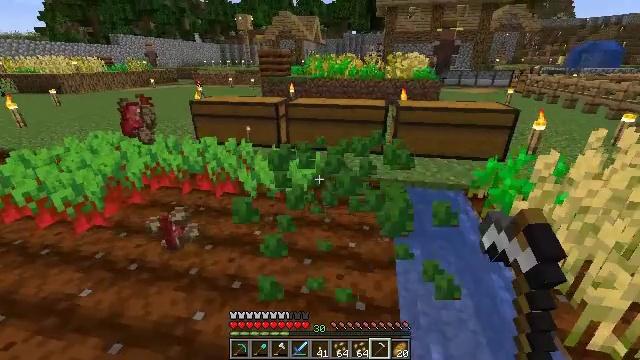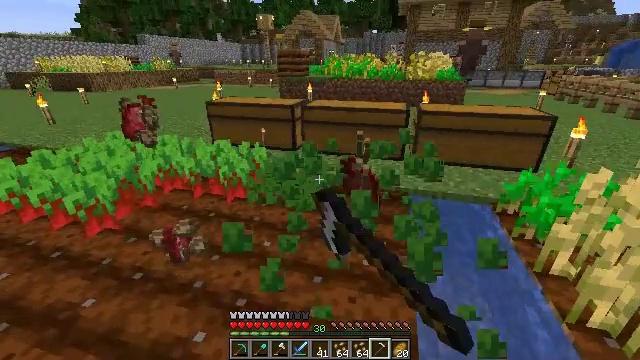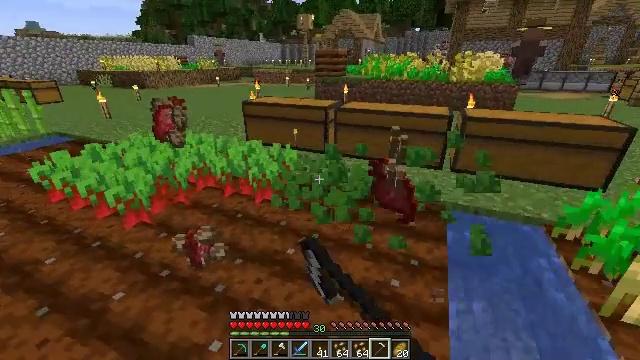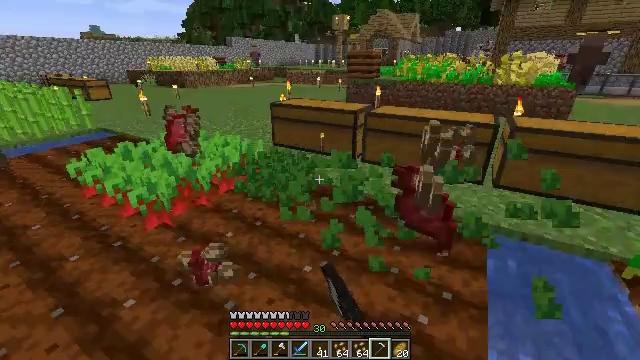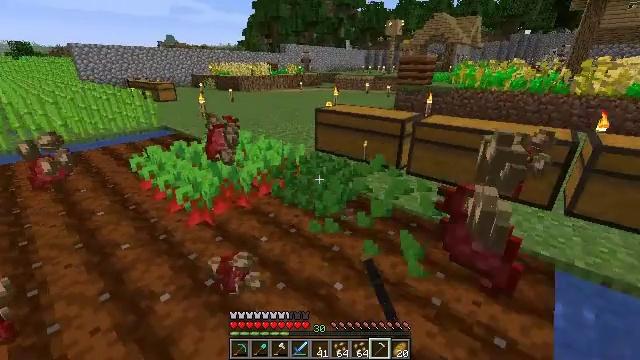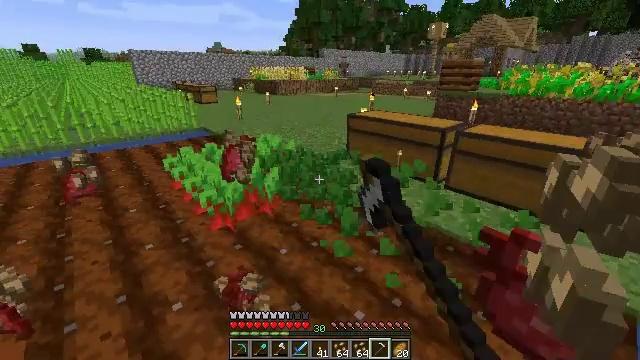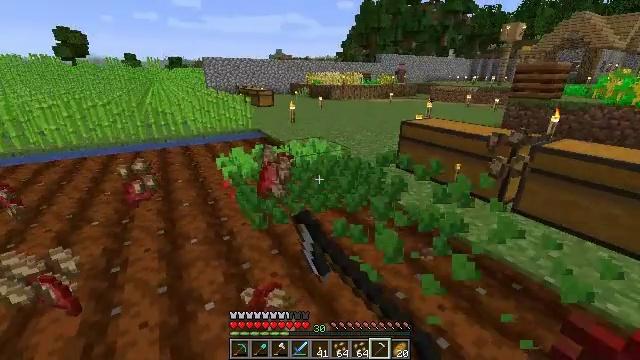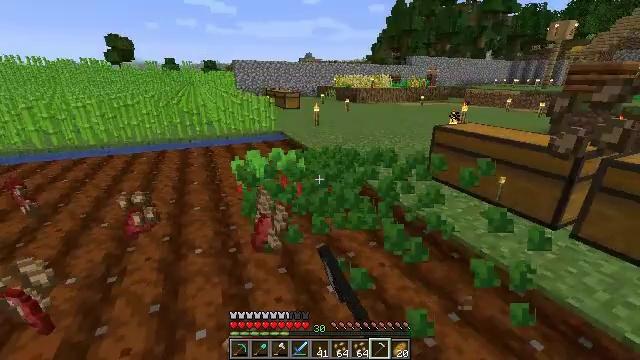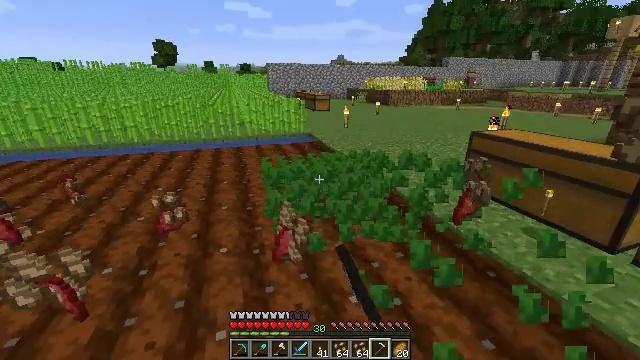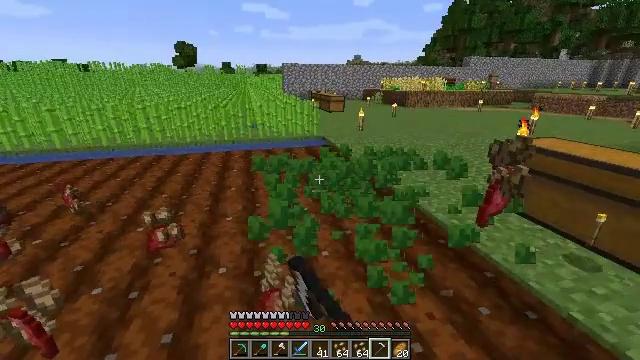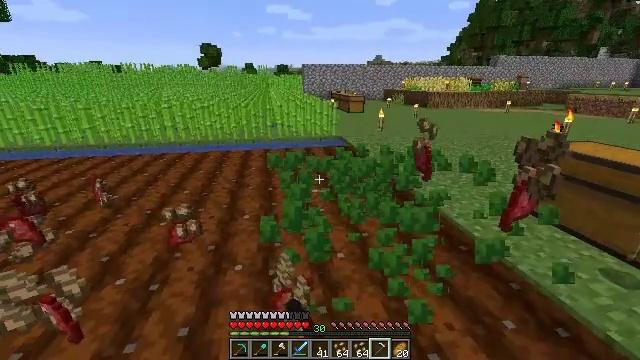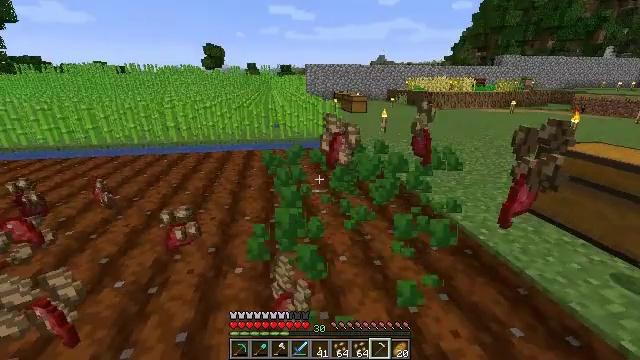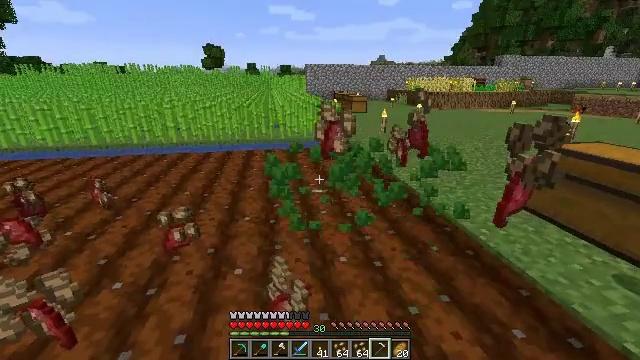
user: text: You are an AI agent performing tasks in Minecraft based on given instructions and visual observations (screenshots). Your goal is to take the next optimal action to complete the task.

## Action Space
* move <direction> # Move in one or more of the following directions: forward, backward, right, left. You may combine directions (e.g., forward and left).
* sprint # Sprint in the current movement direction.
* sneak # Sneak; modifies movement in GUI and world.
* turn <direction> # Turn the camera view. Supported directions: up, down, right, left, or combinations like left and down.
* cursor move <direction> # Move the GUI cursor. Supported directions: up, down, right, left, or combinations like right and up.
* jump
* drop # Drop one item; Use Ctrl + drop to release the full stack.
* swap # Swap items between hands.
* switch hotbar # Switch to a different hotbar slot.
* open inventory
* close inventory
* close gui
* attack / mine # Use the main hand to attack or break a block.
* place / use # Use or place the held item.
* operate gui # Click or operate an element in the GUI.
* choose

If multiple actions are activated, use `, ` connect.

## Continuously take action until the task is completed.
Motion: motion action
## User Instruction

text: Pull up beetroots from the soil.
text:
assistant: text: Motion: move forward, turn left, attack / mine
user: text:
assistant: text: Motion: move forward, turn left, attack / mine
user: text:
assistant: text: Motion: move forward, turn left, attack / mine
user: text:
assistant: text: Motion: move forward, turn left and up, attack / mine
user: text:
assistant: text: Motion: move forward, turn left, attack / mine
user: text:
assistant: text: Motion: move forward, turn left, attack / mine
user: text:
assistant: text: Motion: move forward, turn left, attack / mine
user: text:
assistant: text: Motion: move forward, turn left, attack / mine
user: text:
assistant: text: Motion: turn left, attack / mine
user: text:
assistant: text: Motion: turn left, attack / mine
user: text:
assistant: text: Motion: attack / mine
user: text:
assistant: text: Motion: attack / mine
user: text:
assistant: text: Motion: attack / mine